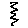
Label: zigzag